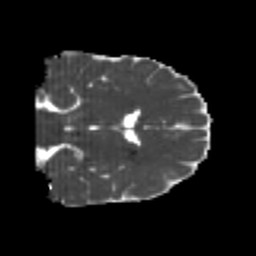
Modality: MD
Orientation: coronal
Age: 22
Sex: male
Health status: healthy
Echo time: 0.074 s